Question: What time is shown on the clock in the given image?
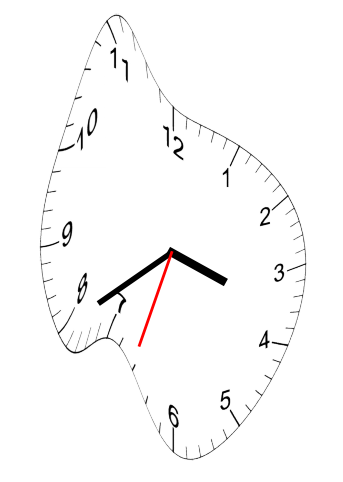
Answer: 03:39:33